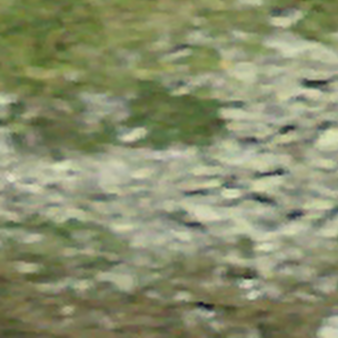
Label: other